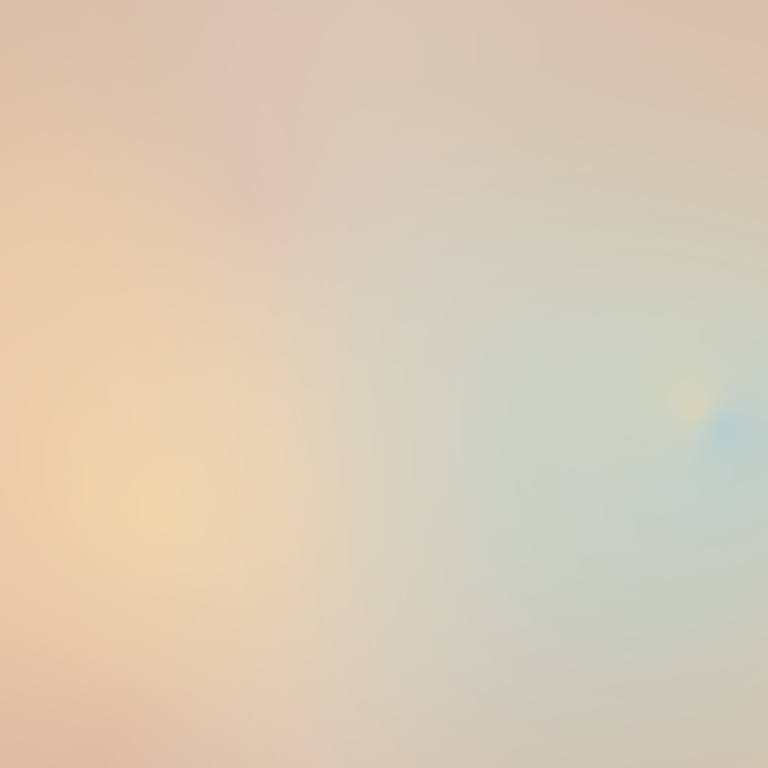
Abstract light effect, smooth gradient from soft peach to pale blue, serene atmosphere, diffuse light, no room, no furniture, no objects.